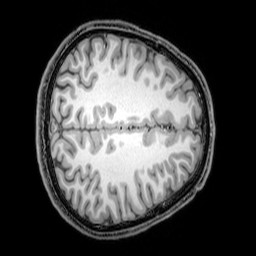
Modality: T1w
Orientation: axial
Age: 25
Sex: male
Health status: healthy
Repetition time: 0.081 s
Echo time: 0.037 s